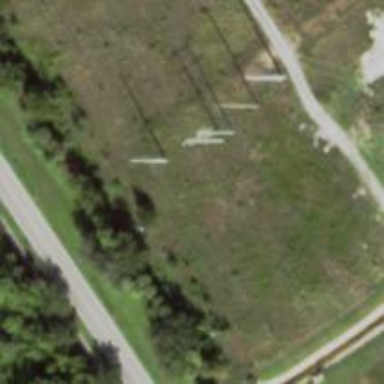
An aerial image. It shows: Power pole.